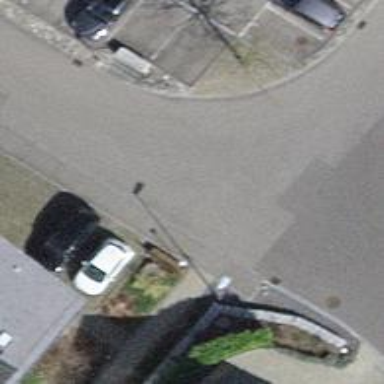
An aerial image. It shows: Residential road with asphalt surface. There is sidewalk on the left side.